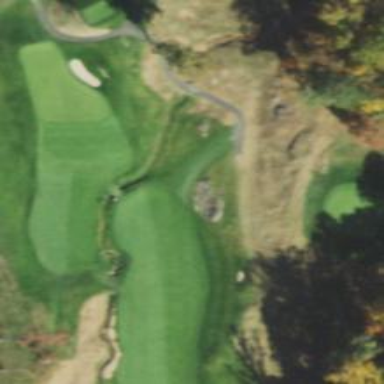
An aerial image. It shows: Pathway for golfing.